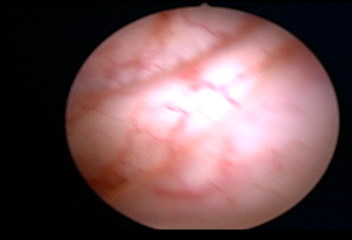
Modality: WLC
Class: Normal mucosa
Bladder cancer association: No